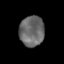
Tissue: prostate
Cell type: T cells
Senescence score: 0.3518
Nuclear area (px): 736
Mean DAPI intensity: 105.887